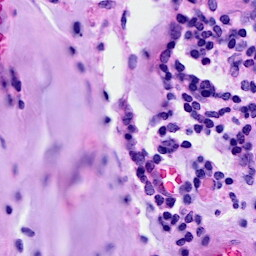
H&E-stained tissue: Breast